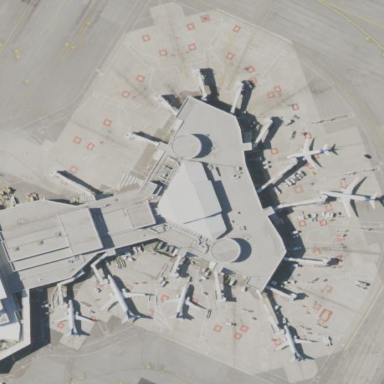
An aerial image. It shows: Apron at the airport.